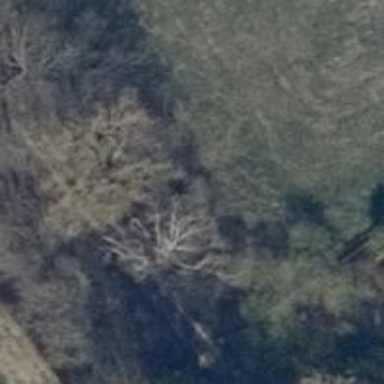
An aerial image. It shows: Row of broadleaved trees.